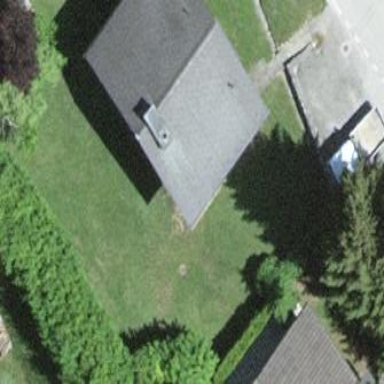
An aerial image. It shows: Simple and straightforward house.